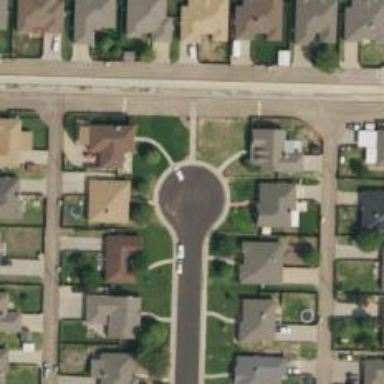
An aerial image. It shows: Turning circle on the road.